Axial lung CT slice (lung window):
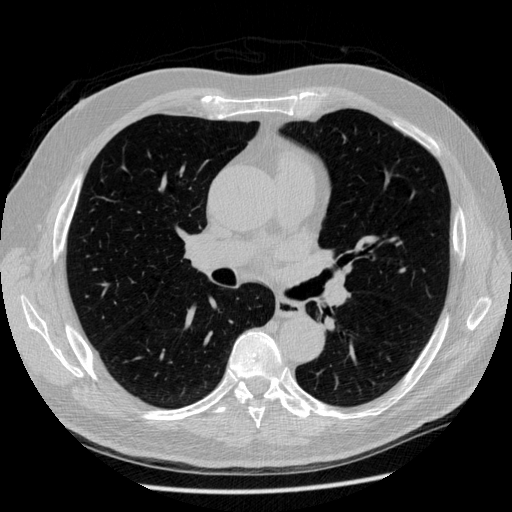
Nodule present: no